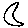
Label: moon